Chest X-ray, PA view. Patient: 61 years old, sex M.
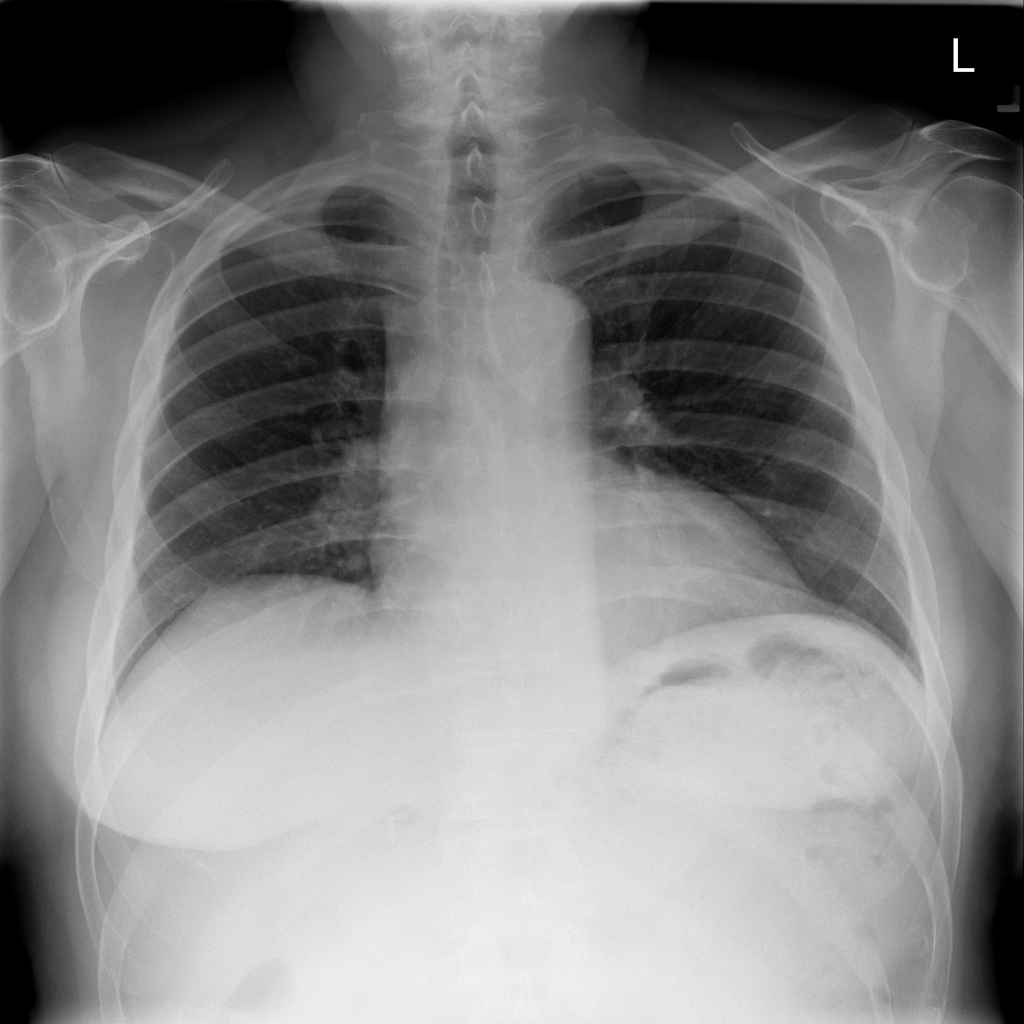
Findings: No Finding